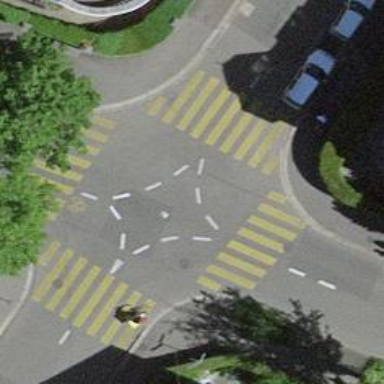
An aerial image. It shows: Uncontrolled and marked road crossing.